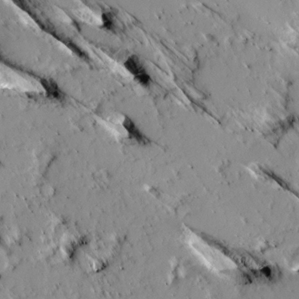
Label: non_frost